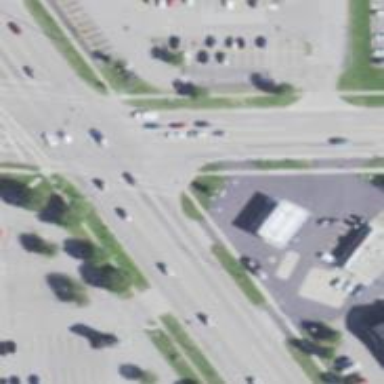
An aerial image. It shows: Uncontrolled road crossing with lines marking the way.